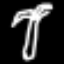
Label: palm tree